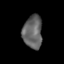
Tissue: skin
Cell type: Others
Senescence score: 0.7158
Nuclear area (px): 624
Mean DAPI intensity: 99.984